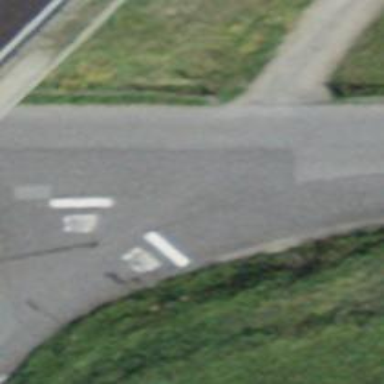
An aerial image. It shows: Tunnel with unclassified asphalt road.